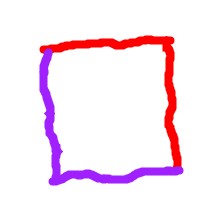
Shape: square